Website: lowes
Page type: billing-address
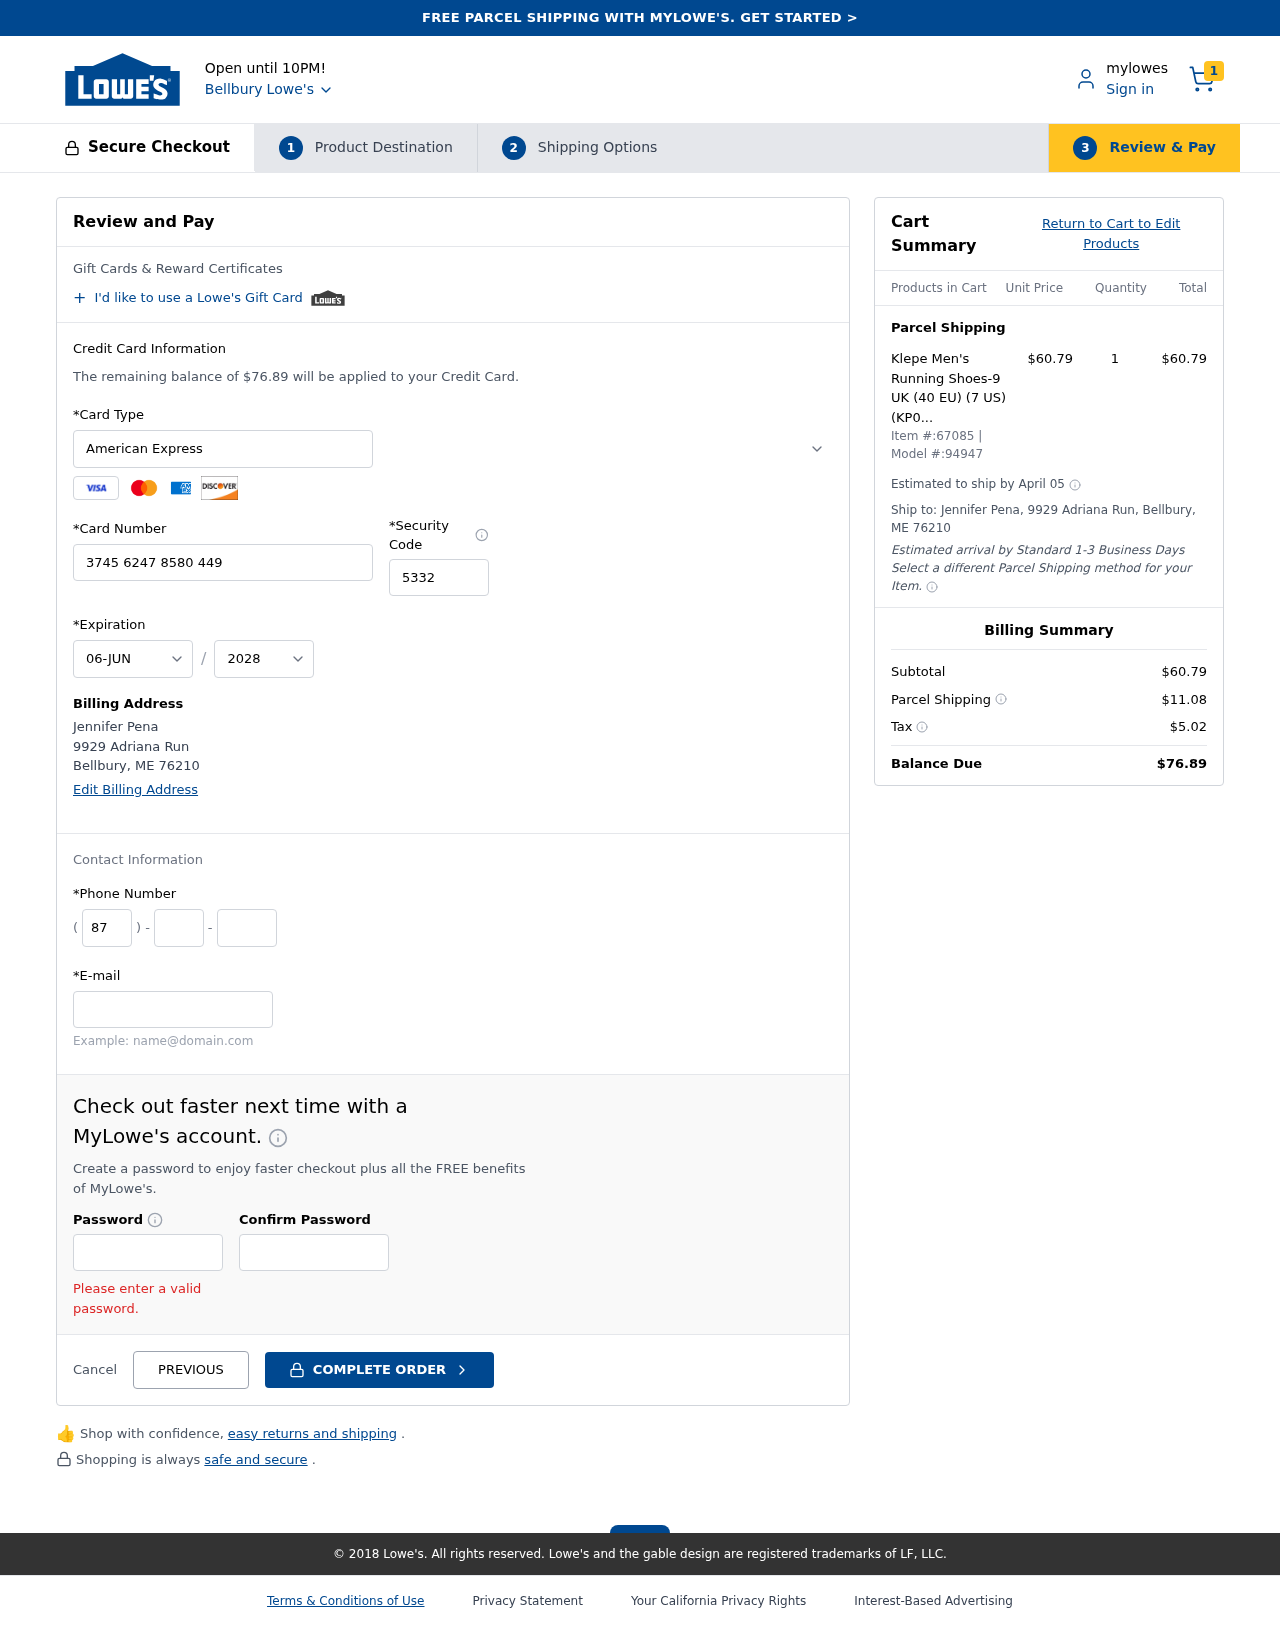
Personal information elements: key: PII_CARD_CVV
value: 5332
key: PII_CARD_EXPIRY_MONTH
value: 06
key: PII_CARD_EXPIRY_YEAR
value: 28
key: PII_CARD_NUMBER
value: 3745 6247 8580 449
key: PII_CARD_TYPE
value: American Express
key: PII_CITY
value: Bellbury
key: PII_CITY_STATE_ZIP
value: Bellbury, ME 76210
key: PII_EMAIL
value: jennifer_pena@gmail.com
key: PII_FULLNAME
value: Jennifer Pena
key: PII_PHONE_AREA
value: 872
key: PII_PHONE_PREFIX
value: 442
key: PII_PHONE_SUFFIX
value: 6533
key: PII_STREET
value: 9929 Adriana Run
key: PII_FULLNAME2
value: Jennifer Pena
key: PII_STREET2
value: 9929 Adriana Run
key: PII_CITY_STATE_ZIP2
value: Bellbury, ME 76210
Product elements: key: PRODUCT1_NAME
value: Klepe Men's Running Shoes-9 UK (40 EU) (7 US) (KP040/BLK)
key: PRODUCT1_PRICE
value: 60.79
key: PRODUCT1_QUANTITY
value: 1
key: PRODUCT_ITEM_NUMBER
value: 67085
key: PRODUCT_MODEL_NUMBER
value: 94947
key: PRODUCT1_LINE_TOTAL
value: $60.79
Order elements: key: ORDER_NUM_ITEMS
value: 1
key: ORDER_TOTAL
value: $76.89
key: ORDER_SHIPPING_DATE
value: April 05
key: ORDER_SUBTOTAL
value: $60.79
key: ORDER_SHIPPING_COST
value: $11.08
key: ORDER_TAX
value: $5.02